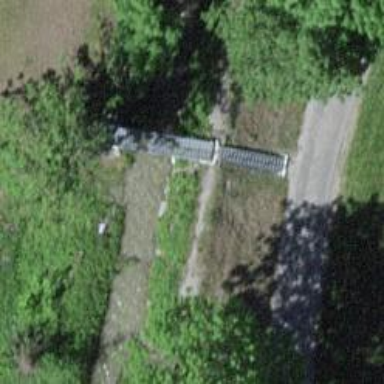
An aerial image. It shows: Path leading to bridge.